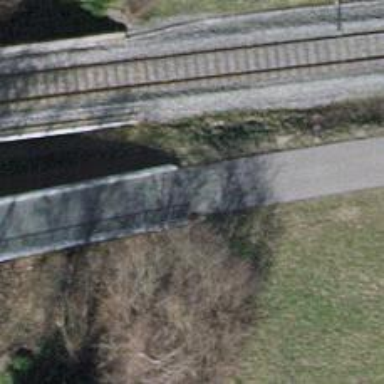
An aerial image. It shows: Asphalt track bridge suitable for agricultural vehicles. The track has grade1 surface.